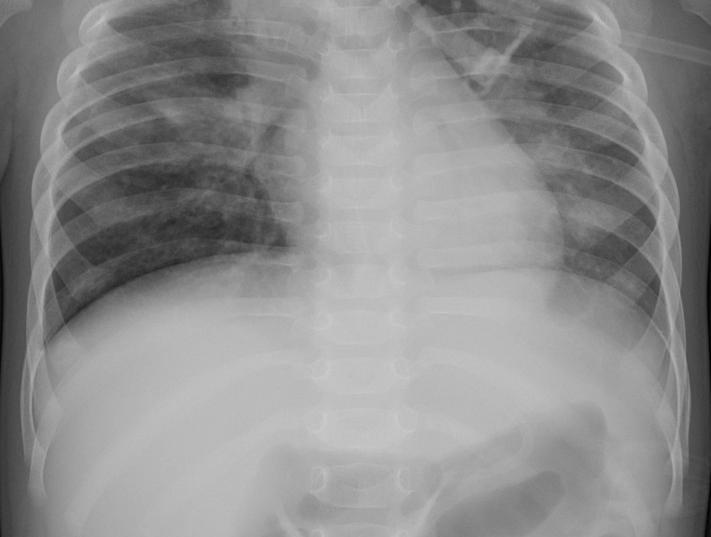
Diagnosis: PNEUMONIA